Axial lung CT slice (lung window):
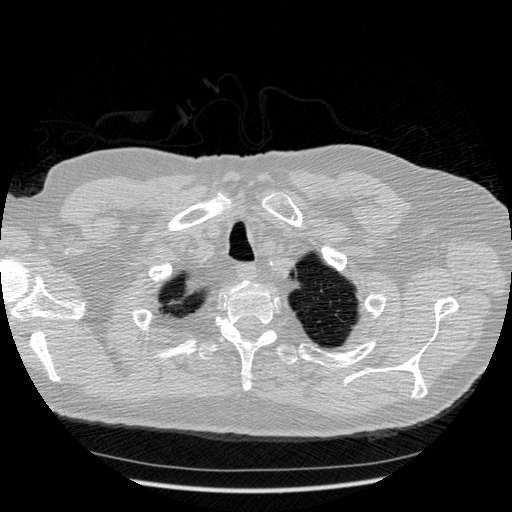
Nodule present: no